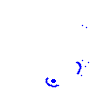
Particle: proton